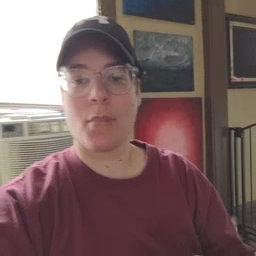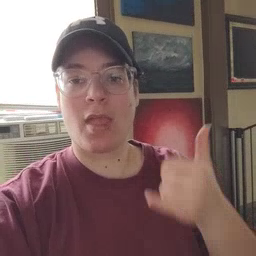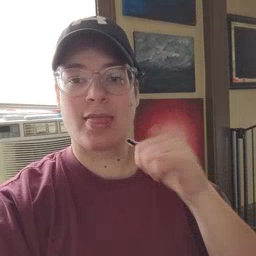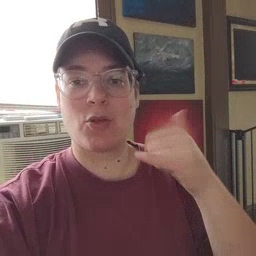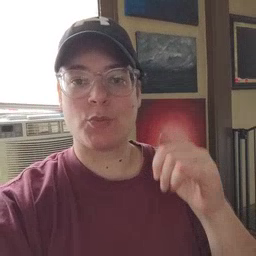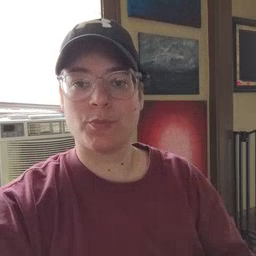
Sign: yellow